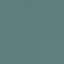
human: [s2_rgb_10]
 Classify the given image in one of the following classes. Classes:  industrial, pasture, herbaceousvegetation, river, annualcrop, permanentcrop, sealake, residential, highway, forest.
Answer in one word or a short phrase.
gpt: SeaLake